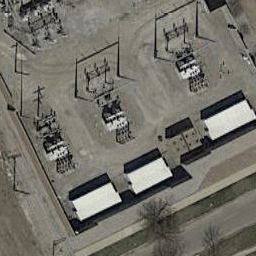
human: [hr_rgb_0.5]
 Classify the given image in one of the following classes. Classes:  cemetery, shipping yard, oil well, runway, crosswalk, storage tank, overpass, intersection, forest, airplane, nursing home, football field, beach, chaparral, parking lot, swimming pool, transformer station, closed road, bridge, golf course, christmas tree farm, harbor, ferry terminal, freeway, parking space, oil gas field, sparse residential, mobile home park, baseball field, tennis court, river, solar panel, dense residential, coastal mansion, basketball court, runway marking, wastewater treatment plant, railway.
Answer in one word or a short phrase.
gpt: transformer station